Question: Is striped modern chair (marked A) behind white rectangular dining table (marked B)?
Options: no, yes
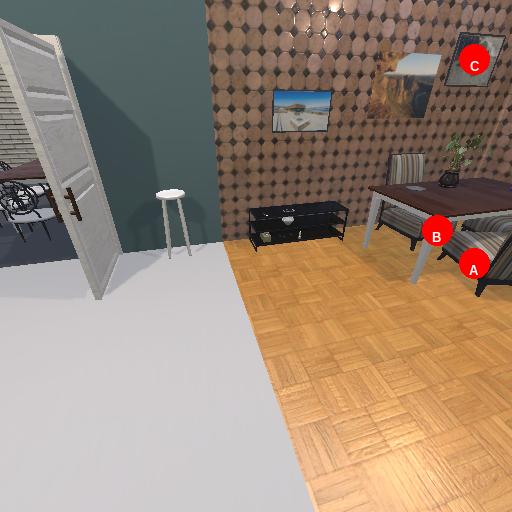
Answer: no